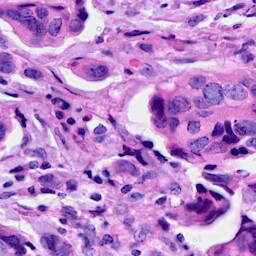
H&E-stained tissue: Breast